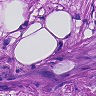
Metastatic tissue present: yes